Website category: sports
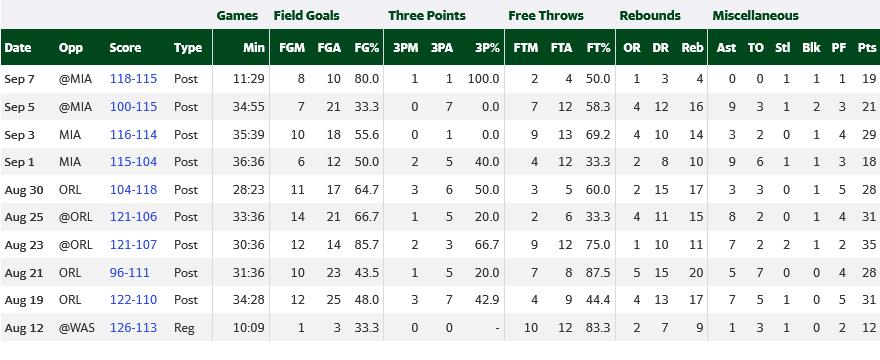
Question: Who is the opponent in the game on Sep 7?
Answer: MIA

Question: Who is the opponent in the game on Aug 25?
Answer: ORL

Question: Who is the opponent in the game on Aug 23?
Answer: ORL

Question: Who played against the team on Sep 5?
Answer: MIA

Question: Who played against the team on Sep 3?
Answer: MIA

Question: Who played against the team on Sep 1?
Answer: MIA

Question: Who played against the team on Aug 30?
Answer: ORL

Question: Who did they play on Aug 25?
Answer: ORL

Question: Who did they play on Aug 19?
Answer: ORL

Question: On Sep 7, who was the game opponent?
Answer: MIA

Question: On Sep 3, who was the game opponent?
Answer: MIA

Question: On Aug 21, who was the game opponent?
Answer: ORL

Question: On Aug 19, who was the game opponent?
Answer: ORL

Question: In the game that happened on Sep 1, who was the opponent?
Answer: MIA

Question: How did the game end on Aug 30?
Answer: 104-118

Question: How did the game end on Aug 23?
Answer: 121-107

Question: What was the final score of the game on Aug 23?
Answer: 121-107

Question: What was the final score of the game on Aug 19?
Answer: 122-110

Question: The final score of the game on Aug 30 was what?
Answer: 104-118

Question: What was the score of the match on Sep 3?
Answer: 116-114

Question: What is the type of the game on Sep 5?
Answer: Post

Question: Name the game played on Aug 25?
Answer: Post

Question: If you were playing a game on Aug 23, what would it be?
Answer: Post

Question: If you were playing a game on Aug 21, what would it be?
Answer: Post

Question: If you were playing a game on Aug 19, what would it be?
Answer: Post

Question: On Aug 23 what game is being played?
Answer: Post

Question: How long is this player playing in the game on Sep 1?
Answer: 36:36

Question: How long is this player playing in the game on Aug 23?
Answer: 30:36

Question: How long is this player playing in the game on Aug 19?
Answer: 34:28

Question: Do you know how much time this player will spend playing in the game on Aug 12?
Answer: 10:09

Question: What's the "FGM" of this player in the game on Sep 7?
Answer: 8

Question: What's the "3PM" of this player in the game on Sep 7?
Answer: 1

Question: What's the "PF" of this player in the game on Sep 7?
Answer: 1

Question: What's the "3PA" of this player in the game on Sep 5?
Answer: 7

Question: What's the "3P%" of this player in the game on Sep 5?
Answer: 0.0

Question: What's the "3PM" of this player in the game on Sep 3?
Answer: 0

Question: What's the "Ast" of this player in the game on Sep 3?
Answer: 3

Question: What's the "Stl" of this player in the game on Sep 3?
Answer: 0

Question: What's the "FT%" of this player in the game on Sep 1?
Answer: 33.3

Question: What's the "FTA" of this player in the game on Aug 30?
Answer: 5

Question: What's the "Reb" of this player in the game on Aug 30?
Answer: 17

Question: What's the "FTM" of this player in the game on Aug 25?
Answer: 2

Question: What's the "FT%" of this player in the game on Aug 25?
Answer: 33.3

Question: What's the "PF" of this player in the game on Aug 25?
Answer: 4

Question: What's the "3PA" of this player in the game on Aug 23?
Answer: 3

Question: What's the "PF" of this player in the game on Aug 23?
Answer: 2

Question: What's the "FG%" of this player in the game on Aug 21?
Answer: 43.5

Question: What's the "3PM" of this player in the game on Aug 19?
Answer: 3

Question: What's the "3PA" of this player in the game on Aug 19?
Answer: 7

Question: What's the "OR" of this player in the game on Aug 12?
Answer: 2

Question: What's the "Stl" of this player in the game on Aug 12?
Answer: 1

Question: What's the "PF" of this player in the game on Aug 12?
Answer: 2

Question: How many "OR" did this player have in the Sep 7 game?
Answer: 1

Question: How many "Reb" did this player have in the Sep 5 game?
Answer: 16

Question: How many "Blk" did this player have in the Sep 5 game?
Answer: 2

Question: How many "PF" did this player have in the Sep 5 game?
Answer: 3

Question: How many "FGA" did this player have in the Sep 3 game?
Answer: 18

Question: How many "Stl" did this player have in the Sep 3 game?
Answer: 0

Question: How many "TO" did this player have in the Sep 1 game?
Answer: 6

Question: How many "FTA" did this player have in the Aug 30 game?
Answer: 5

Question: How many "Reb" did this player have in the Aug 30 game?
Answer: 17

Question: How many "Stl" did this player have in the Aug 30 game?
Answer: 0

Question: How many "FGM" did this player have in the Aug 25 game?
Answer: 14

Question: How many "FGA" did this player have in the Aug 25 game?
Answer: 21